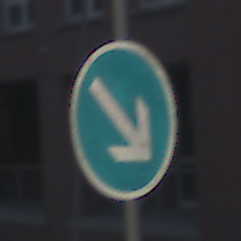
Verkehrszeichen: VorgeschriebeneVorbeifahrtRechts
Umgebung: Outdoor, Urban
Tageszeit: SunriseSunset
Wetter: Clear
Licht: Natural
Jahreszeit: NotSpecified
Kontrast: MediumContrast